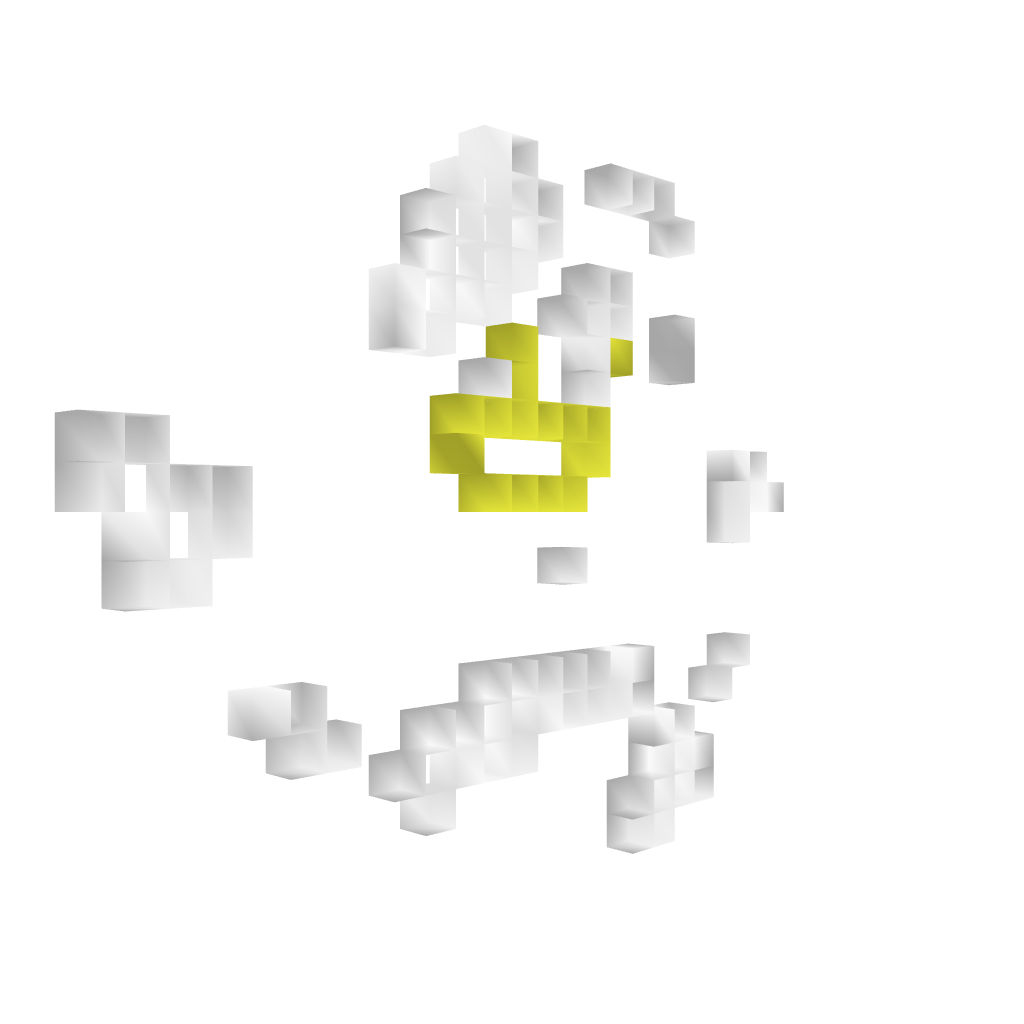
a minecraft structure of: Crashman (ErnieCIII) bad low quality